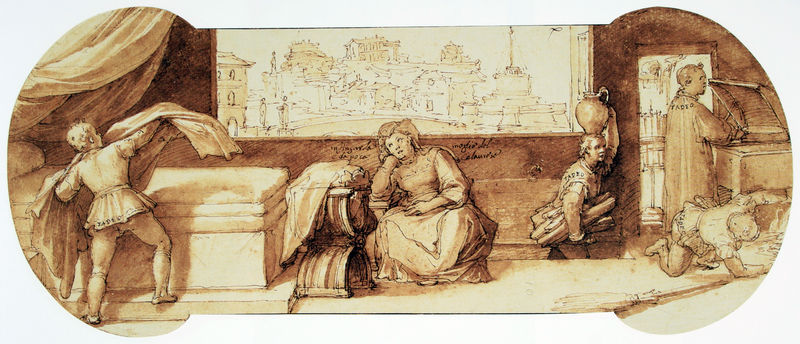
Titel: Taddeo ist mit Hausarbeiten im Haus von Calabrese beschäftigt
Künstler: Federico Zuccari
Standort: Los Angeles
Institution: The J. Paul Getty Museum
Schlagwörter: feder, feuer, gemälde, kopf, mann, schatten, weiß, aquarell, bäume, menschen, sitzen, stadt, braun, fenster, frau, grau, holz, kleid, licht, männer, raum, skizze, stuhl, tisch, tür, zeichnung, zimmer, ausblick, gebäude, haus, rot, tuch, beige, gespräch, teppich, architektur, diener, faru, stehen, tragen, trauer, bild, innenraum, vorhang, häuser, natur, kirche, gewand, mantel, sessel, stoff, stoffe, decke, familie, kind, personen, arbeit, genre, handel, chaos, krug, vase, schürze, schrift, schlafen, fassade, fassaden, vedute, arbeiten, grafik, graphik, hocker, sepia, kissen, langeweile, gardine, bedienstete, bett, bettdecke, stufe, besen, laken, junge, gedanken, nachdenken, unscharf, eingang, tusche, stütze, truhe, gefäß, knabe, suchen, druck, kupfer, beschriftung, literatur, aquatinta, kiste, entwurf, kunst, sitzfigur, rom, kasten, putz, grab, rollen, priester, baldachin, hausarbeit, waschtisch, kupferstich, gesinde, rötel, handschrift, herd, sarkophag, schriftrollen, skizz, chamois, angestellte, auspacken, schneider, grissaile, drucker, aufräumen, häuslichkeit, abdecken, nachtruhe, beaun, rotel, dienseer, beseb